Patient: sex M, age 60
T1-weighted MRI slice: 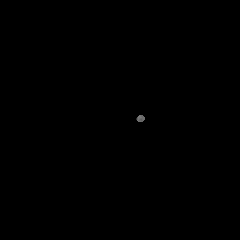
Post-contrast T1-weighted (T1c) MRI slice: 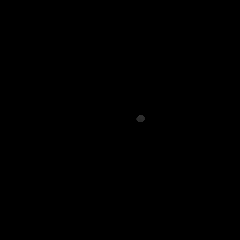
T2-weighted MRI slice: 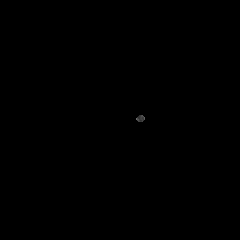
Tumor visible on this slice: no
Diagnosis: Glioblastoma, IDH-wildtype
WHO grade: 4